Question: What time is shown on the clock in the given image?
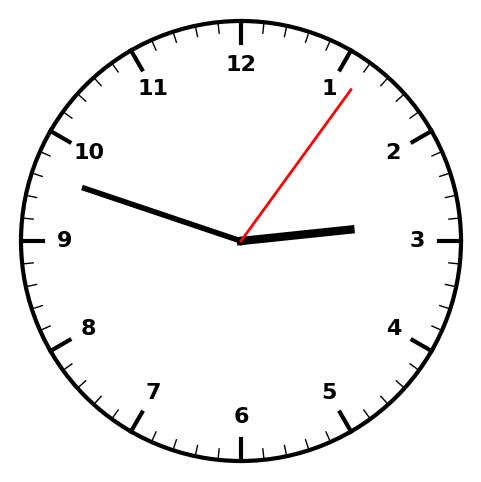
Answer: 02:48:06